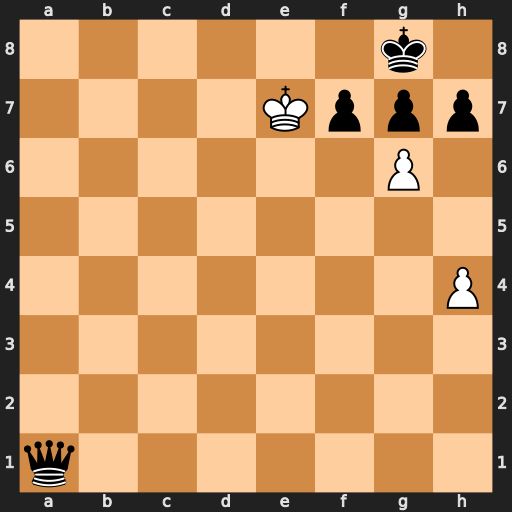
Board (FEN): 6k1/4Kppp/6P1/8/7P/8/8/q7
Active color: w
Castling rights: -
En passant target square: -
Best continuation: gxf7+ Kh8 f8=Q#